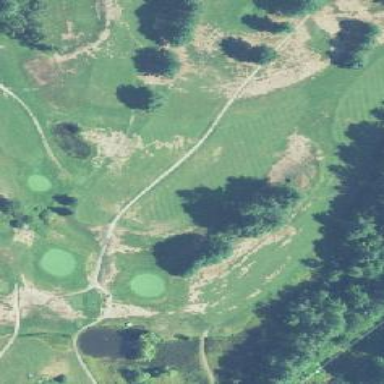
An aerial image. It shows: Golf course surrounded by greenery.